Interaction volume radius: 5 \u00c5
Interaction volume height: 10 \u00c5
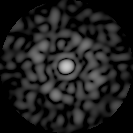
Disorder parameter: 0.843